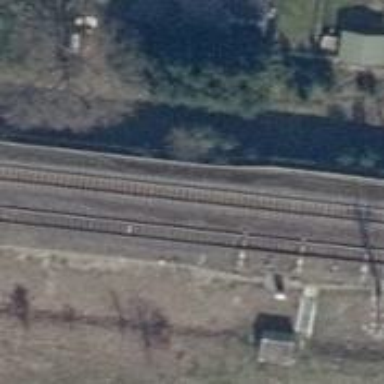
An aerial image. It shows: Railway switch with the turnout side on the left.